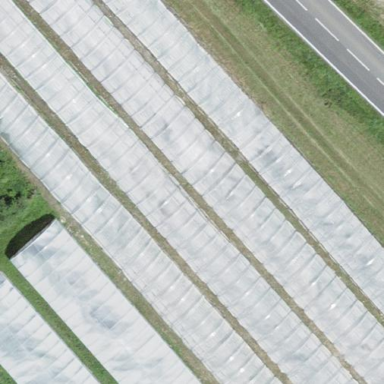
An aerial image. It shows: Greenhouse.